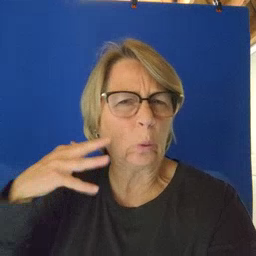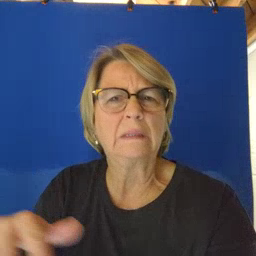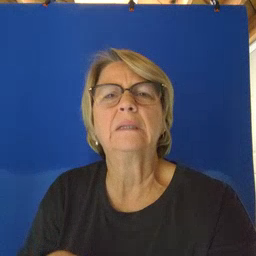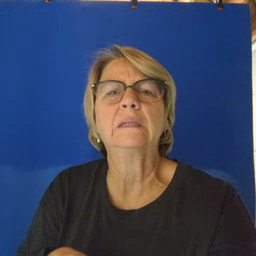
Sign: noisy